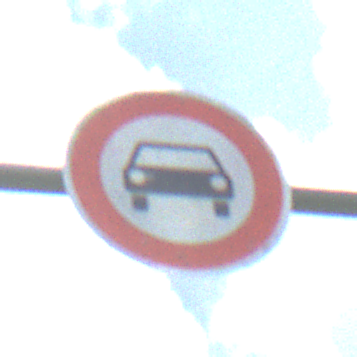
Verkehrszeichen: VerbotKraftwagen
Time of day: Midday
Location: Outdoor (Nature)
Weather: PartlyCloudy
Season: NotSpecified
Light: Natural